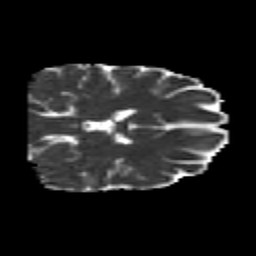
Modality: MD
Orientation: coronal
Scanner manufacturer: siemens
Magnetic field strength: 3 T
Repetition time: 6.8 s
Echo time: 0.093 s